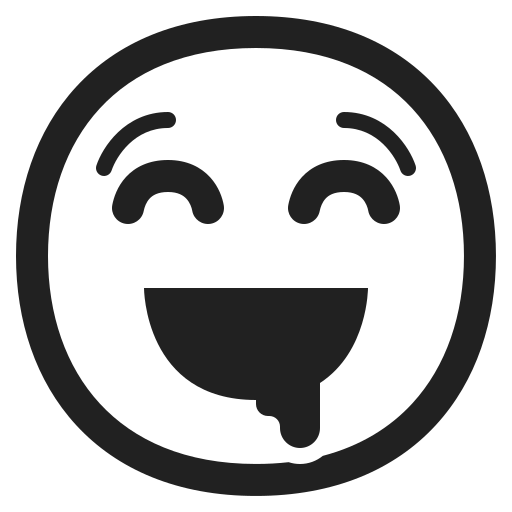
drooling face high contrast